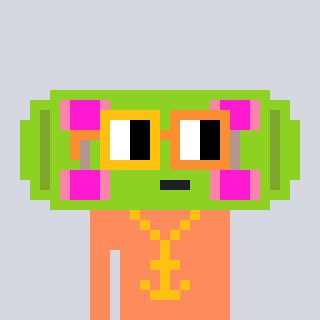
a pixel art character with square yellow and orange glasses, a skateboard-shaped head and a peachy-colored body on a cool background